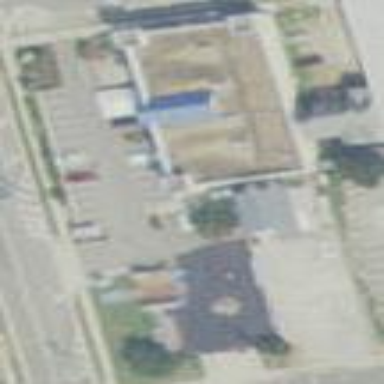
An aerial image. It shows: Retail area.